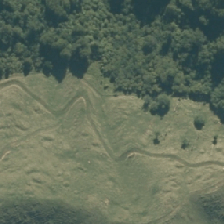
Land cover: high_producing_grassland